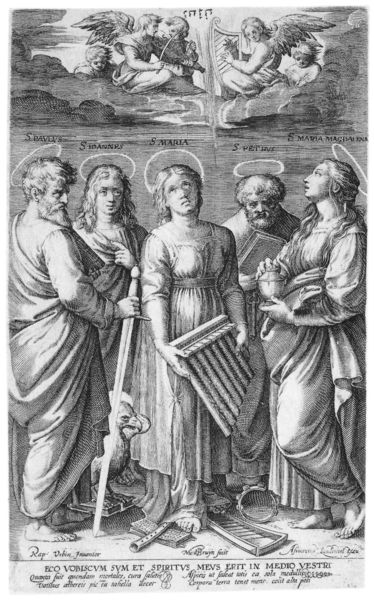
Titel: Heilige Cäcilie mit den Heiligen Paulus, Johannes Evangelist, Augustinus und Magdalena
Künstler: Nicolas de Bruyn
Institution: Verleger: Assuerus Londerseel, Inventar-Nr. A 24309
Schlagwörter: adler, wolken, johannes, instrument, musik, musiker, engel, schrift, buch, stich, schwert, flöte, heilige, harfe, maria, david, maria magdalena, urne, heiligenscheine, zither